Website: lowes
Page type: payment
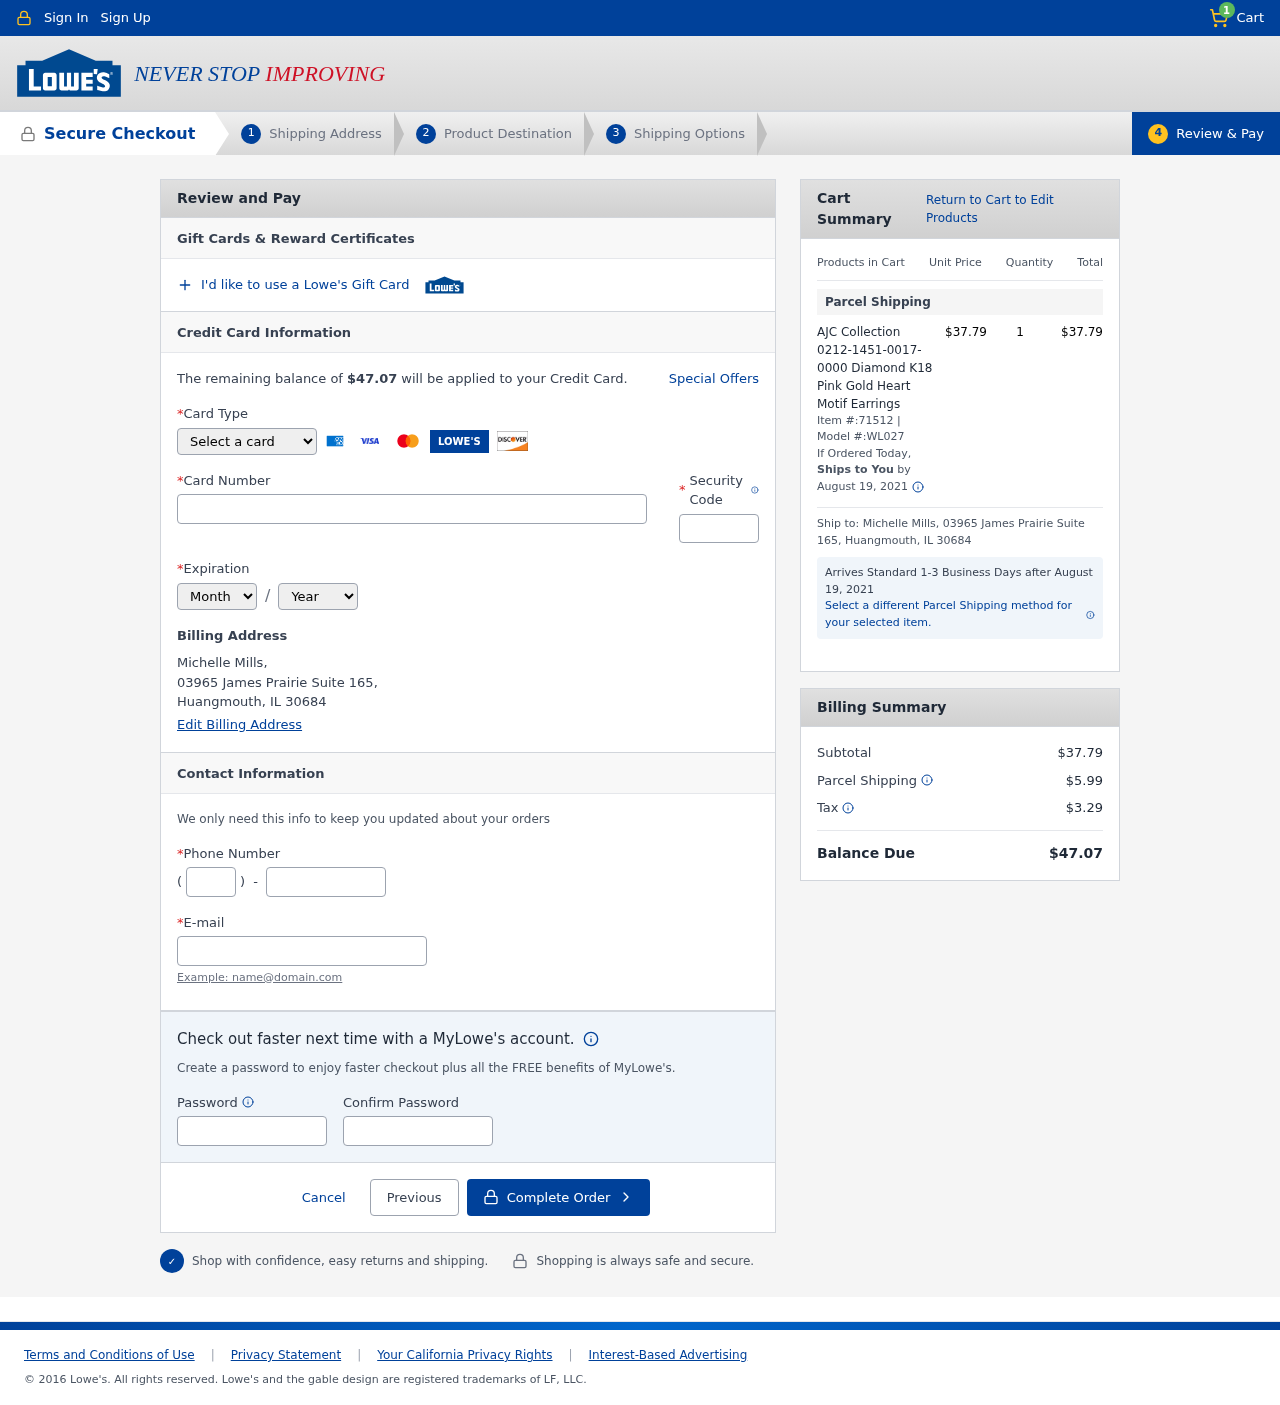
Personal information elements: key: PII_CARD_CVV
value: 8248
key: PII_CARD_EXPIRY_MONTH
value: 01
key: PII_CARD_EXPIRY_YEAR
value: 28
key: PII_CARD_NUMBER
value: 3701 7942 7132 489
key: PII_CARD_TYPE
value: American Express
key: PII_CITY_STATE_ZIP
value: Huangmouth, IL 30684
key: PII_EMAIL
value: michelle_mills@hotmail.com
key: PII_FULLNAME
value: Michelle Mills,
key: PII_PHONE
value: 9989222529
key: PII_PHONE_AREA
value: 998
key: PII_STREET
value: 03965 James Prairie Suite 165,
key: PII_FULLNAME2
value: Michelle Mills
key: PII_STREET2
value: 03965 James Prairie Suite 165
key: PII_CITY_STATE_ZIP2
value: Huangmouth, IL 30684
Product elements: key: PRODUCT1_NAME
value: AJC Collection 0212-1451-0017-0000 Diamond K18 Pink Gold Heart Motif Earrings
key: PRODUCT1_PRICE
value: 37.79
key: PRODUCT1_QUANTITY
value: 1
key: PRODUCT1_ITEM
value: Item #:71512
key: PRODUCT1_MODEL
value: Model #:WL027
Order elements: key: ORDER_NUM_ITEMS
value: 1
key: ORDER_TOTAL
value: $47.07
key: ORDER_SHIPPING_DATE
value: August 19, 2021
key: ORDER_SUBTOTAL
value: $37.79
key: ORDER_SHIPPING_DATE2
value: August 19, 2021
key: ORDER_SHIPPING_COST
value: $5.99
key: ORDER_TAX
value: $3.29